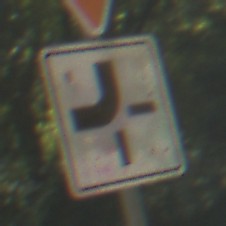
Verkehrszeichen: VerlaufVorfahrtsstrasse2
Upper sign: VorfahrtGewaehren
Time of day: Midday
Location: Outdoor (RoadRail)
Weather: Clear
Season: NotSpecified
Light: Natural